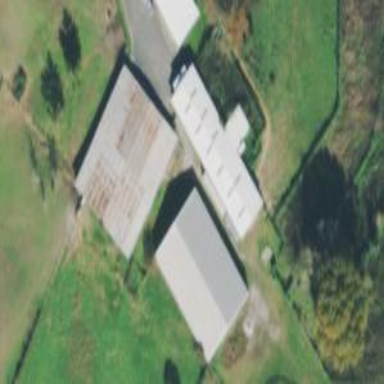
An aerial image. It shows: Barn.